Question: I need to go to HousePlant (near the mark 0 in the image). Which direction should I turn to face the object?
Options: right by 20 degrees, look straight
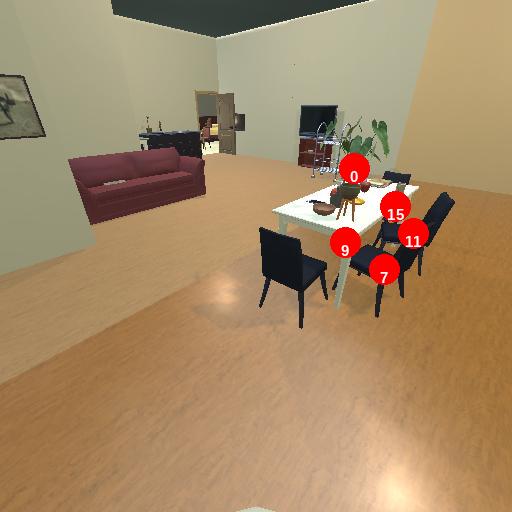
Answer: right by 20 degrees